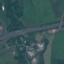
Land use / land cover class: Highway